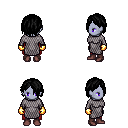
a pixel art fantasy rpg character, female body template, dark elf, purple skin, chain mail, red pants, black bangs hairstyle, gold gloves, maroon shoes, four views (front, back, left, right), 2x2 character sprite sheet, small pixel art, hard edges, no anti-aliasing